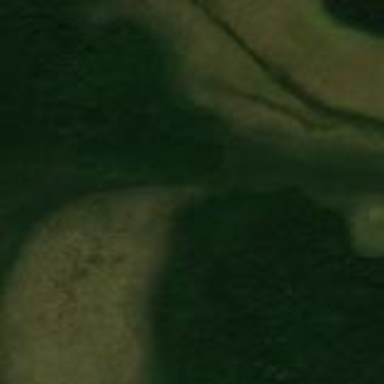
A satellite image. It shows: Swampy wetland area.